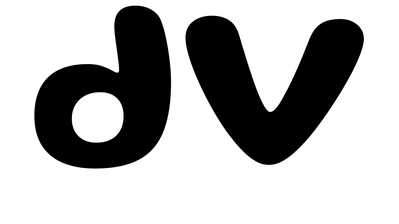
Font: Gluten_SemiBold